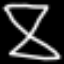
Label: hourglass